Question:
From this above table I will need the that 21 and 5 involved
in a single query. I want those event_ids that only 21 and 5 both visited
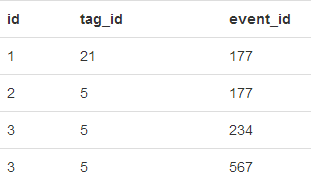
Answer: If you need events that must have both of these tags then you can do so
'''
select * from
table
where tag_id IN (21,5)
group by event_id
having count(distinct tag_id) = 2
'''